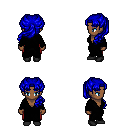
a pixel art fantasy rpg character, female body template, human, dark skin, black robe, red pants, blue princess hairstyle, black shoes, four views (front, back, left, right), 2x2 character sprite sheet, small pixel art, hard edges, no anti-aliasing